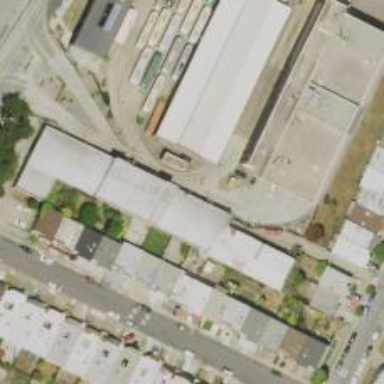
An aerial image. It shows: Light rail tunnel with electrified contact line passing through building passage in service yard.